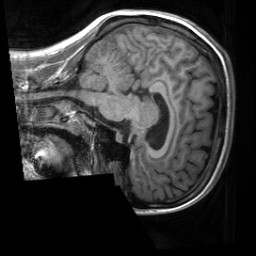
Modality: T1w
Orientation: sagittal
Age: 22
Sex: female
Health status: healthy
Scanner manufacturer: siemens
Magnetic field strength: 3 T
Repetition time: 2 s
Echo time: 0.00232 s